Brain MRI, t2w sequence, axial 2D slice.
Patient: age 38, sex F, weight 78 kg, height 1.78 m
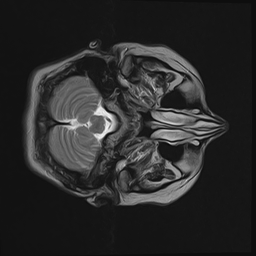